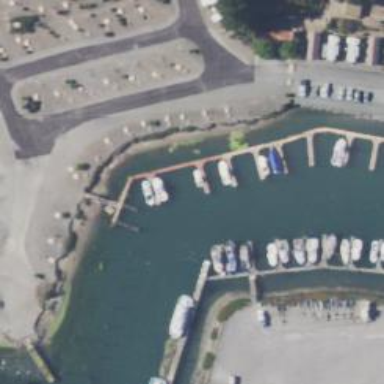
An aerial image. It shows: Marina area for leisure land.